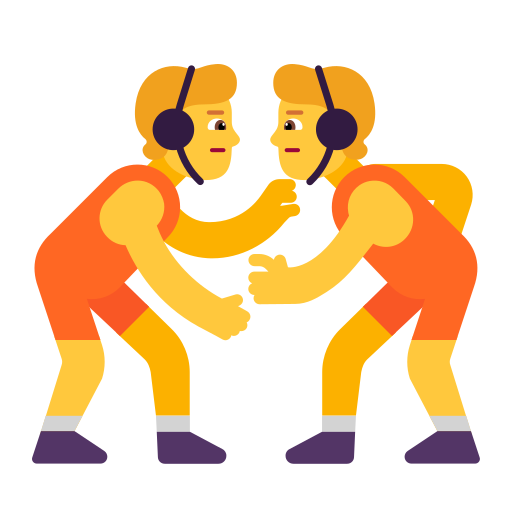
person wrestling flat default